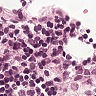
Metastatic tissue present: no